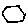
Label: hexagon